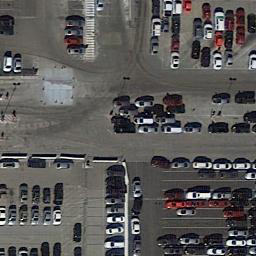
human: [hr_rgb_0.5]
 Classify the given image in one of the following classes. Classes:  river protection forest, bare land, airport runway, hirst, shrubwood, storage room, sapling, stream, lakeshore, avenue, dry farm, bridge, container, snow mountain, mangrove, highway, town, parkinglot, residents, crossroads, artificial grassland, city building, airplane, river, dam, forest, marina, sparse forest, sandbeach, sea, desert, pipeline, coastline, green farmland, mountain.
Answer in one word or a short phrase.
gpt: parkinglot